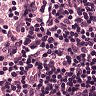
Metastatic tissue present: no